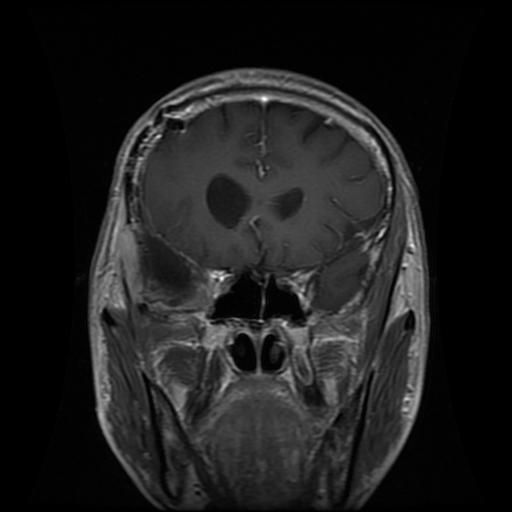
Label: glioma